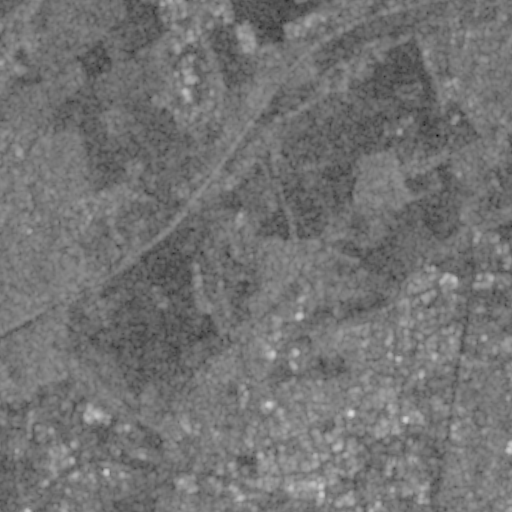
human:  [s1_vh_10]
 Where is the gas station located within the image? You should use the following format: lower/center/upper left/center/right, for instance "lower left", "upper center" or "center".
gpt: The gas station is located in the center right of the image.
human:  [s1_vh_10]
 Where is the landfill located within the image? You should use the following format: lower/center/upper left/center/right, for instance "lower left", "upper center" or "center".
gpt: The landfill is located in the lower left of the image.
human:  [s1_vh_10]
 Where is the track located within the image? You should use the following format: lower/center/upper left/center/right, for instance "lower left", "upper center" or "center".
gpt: The track is located in the lower center of the image.
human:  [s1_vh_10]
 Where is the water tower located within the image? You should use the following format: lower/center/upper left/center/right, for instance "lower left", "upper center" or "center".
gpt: The water tower is located in the center of the image.
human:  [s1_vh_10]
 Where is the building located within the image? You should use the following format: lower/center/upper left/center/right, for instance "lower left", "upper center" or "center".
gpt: There is no building in the image.

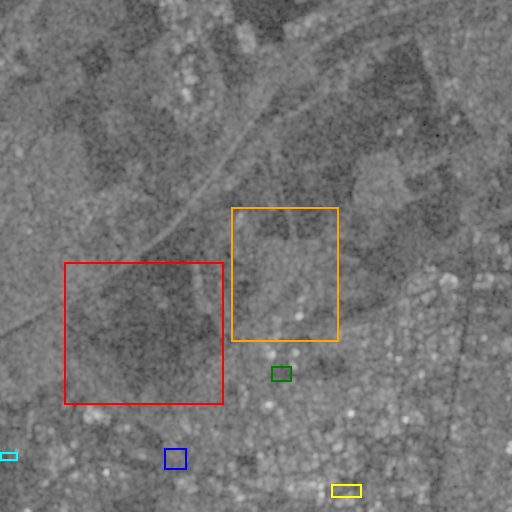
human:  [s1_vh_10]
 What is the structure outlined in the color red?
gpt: The structure outlined in red is a crop field.
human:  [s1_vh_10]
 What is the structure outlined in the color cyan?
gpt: The structure outlined in cyan is a landfill.
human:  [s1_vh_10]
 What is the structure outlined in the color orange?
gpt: The structure outlined in orange is a park.
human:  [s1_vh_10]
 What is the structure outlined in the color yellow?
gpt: The structure outlined in yellow is a parking lot.
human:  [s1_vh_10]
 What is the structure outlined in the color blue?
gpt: The structure outlined in blue is a power substation.
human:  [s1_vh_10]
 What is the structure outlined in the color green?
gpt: The structure outlined in green is a track.
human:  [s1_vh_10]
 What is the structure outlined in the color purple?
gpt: There is no purple outline.